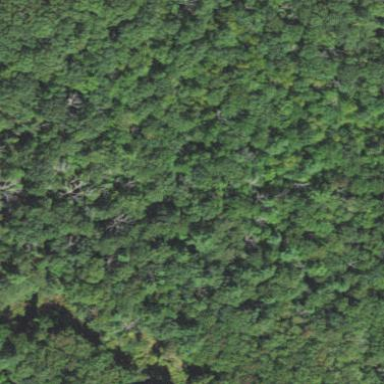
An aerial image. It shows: Mixed leaf woodland.